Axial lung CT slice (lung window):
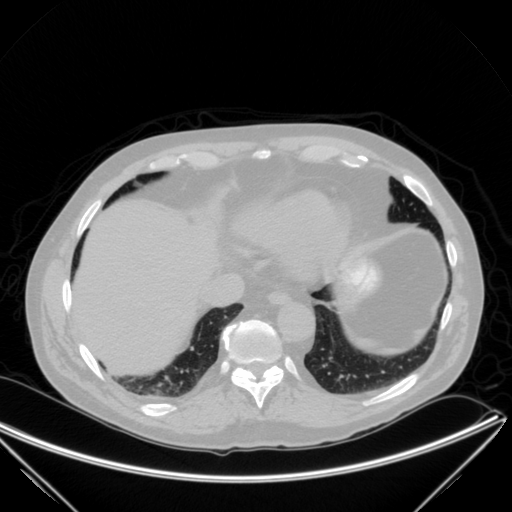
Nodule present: no